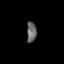
Tissue: lung
Cell type: Epithelial cells
Senescence score: 0.2407
Nuclear area (px): 197
Mean DAPI intensity: 101.345